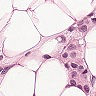
Metastatic tissue present: yes